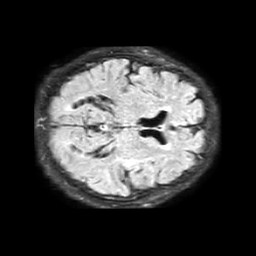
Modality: FLAIR
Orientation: axial
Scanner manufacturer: philips
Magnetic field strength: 1.5 T
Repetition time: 6 s
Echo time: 0.1031 s